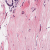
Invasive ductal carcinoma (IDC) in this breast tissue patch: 0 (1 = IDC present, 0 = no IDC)